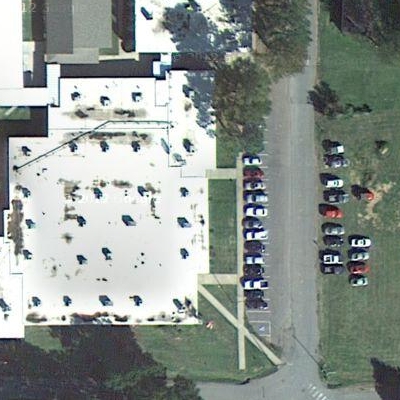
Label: Industry